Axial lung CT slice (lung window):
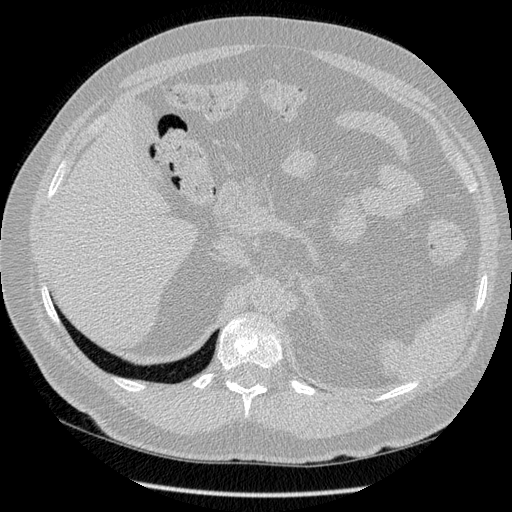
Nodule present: no